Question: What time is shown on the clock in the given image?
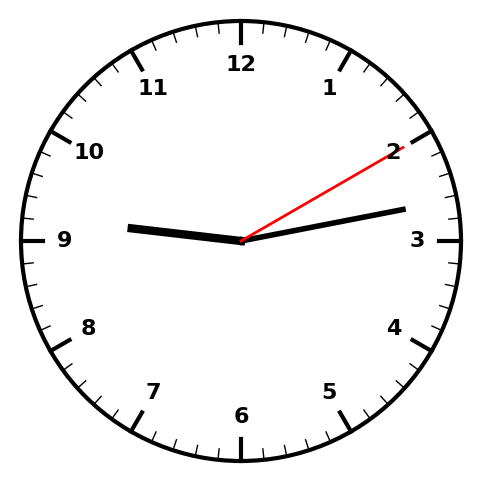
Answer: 09:13:10